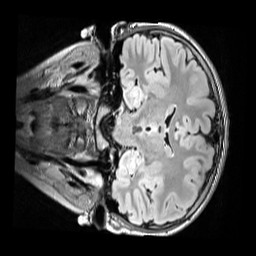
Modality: FLAIR
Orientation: coronal
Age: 11
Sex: female
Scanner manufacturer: siemens
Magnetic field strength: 3 T
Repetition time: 5 s
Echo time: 0.388 s